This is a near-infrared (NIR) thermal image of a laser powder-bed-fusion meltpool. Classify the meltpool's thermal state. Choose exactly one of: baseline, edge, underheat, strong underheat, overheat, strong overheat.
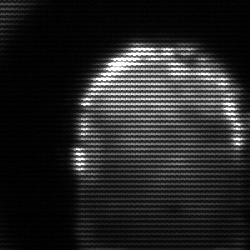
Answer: baseline